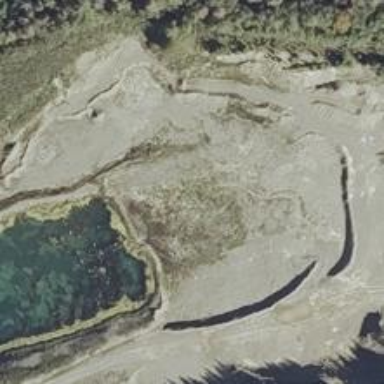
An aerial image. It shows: Quarry area.